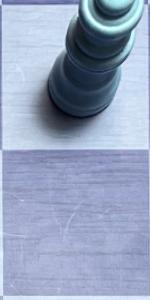
Label: Empty